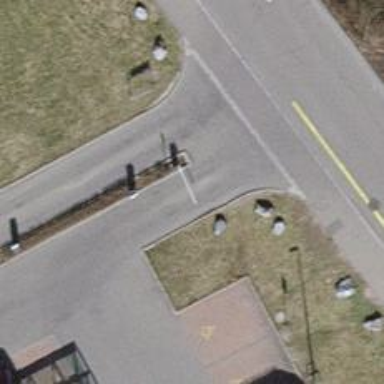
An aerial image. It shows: Lift gate barrier.